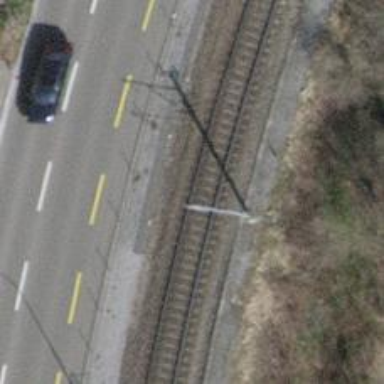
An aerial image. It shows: Single-track railway with electrified contact lines.